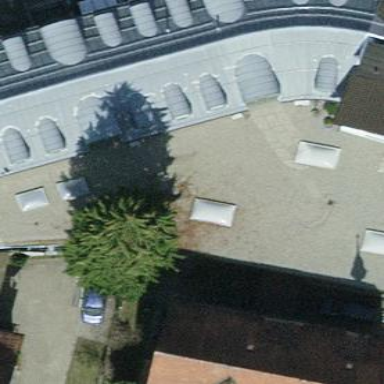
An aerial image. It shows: Commercial building with gabled roof.